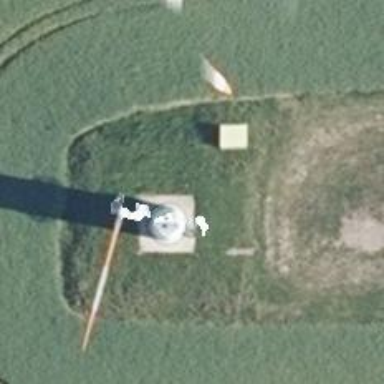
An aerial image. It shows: Wind turbine power generator.